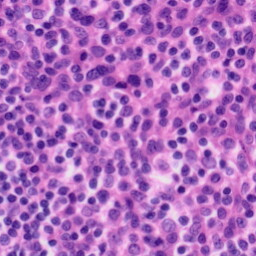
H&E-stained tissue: Tonsil